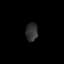
Tissue: skin
Cell type: Epithelial cells
Senescence score: 0.2619
Nuclear area (px): 216
Mean DAPI intensity: 48.412